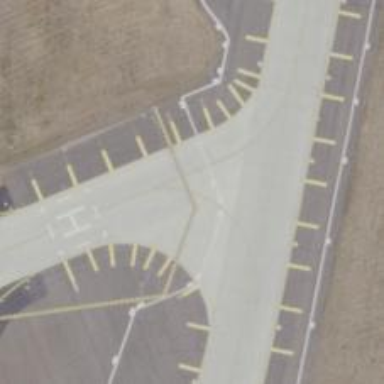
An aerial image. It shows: View of taxiway at the airport.